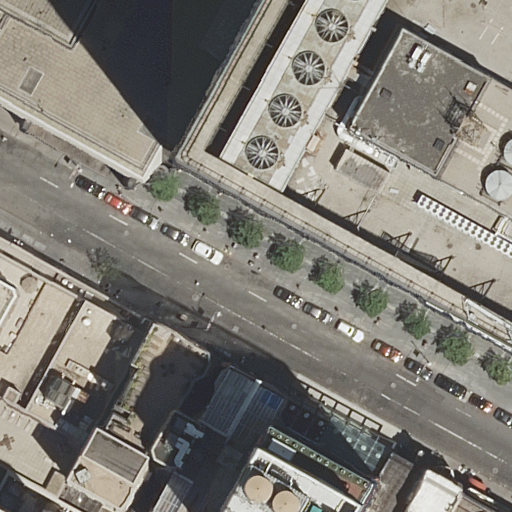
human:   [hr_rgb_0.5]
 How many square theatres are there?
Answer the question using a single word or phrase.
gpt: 0

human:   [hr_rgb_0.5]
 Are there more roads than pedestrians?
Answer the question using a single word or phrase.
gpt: no

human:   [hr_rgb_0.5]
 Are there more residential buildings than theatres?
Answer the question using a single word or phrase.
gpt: yes

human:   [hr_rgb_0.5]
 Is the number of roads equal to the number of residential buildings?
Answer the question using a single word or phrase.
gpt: no

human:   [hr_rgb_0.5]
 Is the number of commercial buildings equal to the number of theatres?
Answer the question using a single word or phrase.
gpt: yes

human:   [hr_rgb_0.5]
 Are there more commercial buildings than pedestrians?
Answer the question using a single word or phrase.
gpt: no

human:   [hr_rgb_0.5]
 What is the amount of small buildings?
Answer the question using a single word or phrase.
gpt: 4

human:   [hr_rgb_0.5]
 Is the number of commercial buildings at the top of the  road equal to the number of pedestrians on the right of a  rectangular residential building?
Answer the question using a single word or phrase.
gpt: no

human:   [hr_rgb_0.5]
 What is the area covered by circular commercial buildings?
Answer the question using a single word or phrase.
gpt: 0m2

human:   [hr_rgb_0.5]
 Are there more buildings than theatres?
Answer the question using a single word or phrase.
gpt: yes

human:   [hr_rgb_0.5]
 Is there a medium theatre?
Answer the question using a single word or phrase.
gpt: no

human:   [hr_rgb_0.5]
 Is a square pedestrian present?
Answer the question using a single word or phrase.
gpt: no

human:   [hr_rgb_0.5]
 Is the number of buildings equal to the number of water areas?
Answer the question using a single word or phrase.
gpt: no

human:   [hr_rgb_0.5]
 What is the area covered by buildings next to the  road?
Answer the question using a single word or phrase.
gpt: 6583m2

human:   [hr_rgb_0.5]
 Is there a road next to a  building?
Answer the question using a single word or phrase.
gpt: yes

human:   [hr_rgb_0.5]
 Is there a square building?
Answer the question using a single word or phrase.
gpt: no

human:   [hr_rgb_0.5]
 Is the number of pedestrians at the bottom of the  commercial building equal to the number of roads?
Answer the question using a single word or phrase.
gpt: no

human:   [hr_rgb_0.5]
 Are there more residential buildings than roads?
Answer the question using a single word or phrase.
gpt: yes

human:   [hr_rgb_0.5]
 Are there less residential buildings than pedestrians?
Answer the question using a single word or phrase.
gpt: no

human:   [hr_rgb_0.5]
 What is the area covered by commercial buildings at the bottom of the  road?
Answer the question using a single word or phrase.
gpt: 0m2

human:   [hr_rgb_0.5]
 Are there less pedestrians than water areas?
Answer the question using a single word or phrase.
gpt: no

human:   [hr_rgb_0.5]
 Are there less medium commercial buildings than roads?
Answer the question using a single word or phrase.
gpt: yes

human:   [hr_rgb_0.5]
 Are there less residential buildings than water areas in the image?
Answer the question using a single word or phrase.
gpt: no

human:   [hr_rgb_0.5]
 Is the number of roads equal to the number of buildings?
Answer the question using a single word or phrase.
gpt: no

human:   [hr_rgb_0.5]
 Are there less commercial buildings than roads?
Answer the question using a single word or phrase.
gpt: no

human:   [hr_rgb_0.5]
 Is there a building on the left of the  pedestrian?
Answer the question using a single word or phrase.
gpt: yes

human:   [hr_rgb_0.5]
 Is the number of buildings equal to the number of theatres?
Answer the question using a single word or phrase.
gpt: no

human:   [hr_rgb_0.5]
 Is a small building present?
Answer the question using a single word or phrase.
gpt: yes

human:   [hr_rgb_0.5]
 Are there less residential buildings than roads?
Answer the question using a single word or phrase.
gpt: no

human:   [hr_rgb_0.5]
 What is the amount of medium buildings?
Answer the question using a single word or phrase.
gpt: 3

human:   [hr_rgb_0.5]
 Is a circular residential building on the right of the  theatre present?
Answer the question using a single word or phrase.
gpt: no

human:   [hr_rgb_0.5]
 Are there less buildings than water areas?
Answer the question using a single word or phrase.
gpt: no

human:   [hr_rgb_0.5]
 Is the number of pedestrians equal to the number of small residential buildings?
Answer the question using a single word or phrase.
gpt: no

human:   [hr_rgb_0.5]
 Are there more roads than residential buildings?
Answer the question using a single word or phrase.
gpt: no

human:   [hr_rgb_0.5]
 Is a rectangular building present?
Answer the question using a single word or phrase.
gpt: yes

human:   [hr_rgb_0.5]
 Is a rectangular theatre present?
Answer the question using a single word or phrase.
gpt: yes